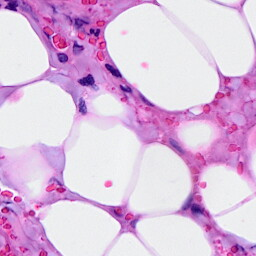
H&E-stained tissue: Breast